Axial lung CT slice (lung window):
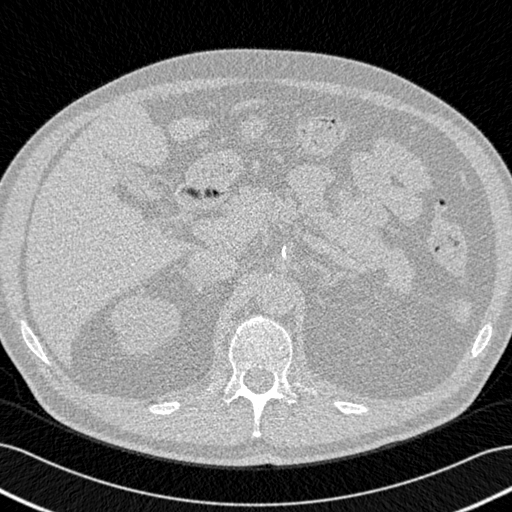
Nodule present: no